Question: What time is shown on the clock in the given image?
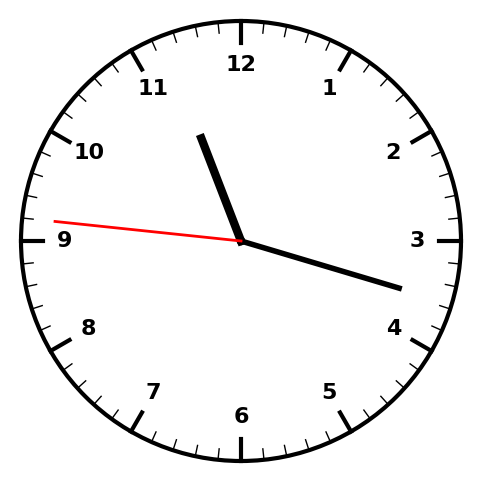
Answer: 11:17:46